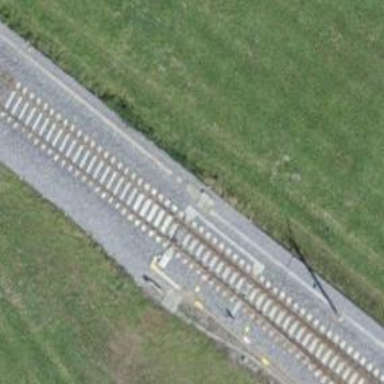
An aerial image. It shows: Railway switch.